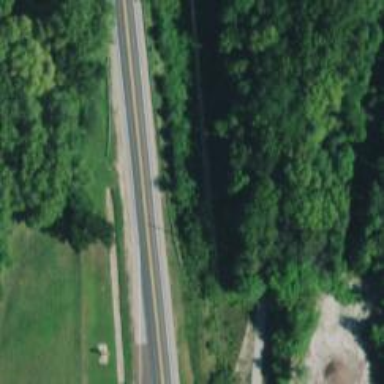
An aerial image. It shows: Asphalt trunk highway.